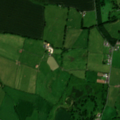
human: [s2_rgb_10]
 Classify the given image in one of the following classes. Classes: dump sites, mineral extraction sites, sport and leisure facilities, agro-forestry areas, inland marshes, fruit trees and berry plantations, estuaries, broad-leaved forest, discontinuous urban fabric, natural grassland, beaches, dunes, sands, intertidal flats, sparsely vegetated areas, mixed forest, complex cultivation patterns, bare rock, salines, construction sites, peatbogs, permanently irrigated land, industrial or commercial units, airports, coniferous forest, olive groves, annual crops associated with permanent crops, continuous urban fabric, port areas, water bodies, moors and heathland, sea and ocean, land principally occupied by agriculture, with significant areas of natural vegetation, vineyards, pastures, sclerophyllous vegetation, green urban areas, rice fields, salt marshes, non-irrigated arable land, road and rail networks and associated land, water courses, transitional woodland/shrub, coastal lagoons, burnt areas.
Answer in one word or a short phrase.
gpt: non-irrigated arable land, pastures